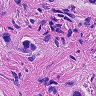
Metastatic tissue present: yes